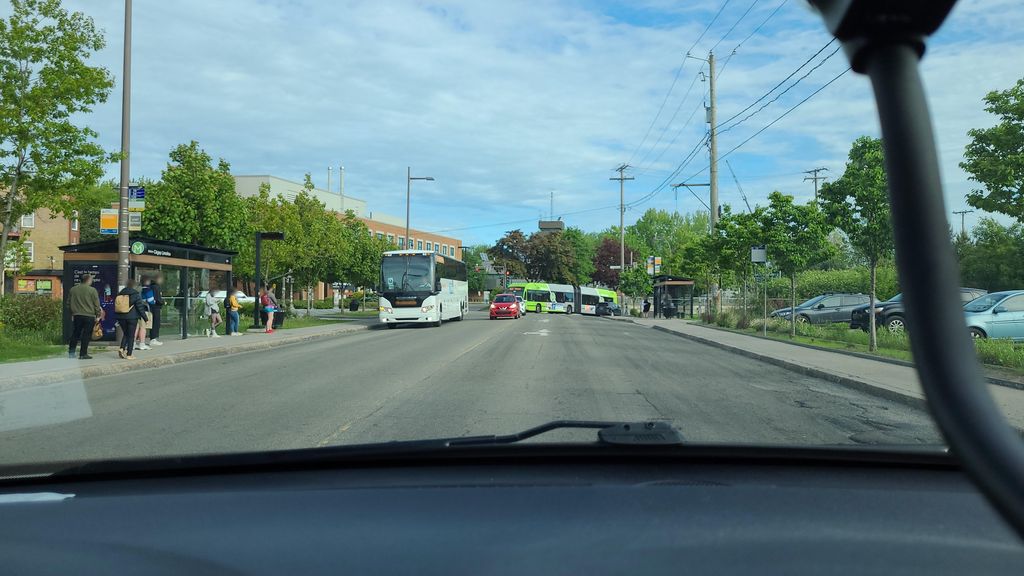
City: quebec_city